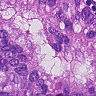
Metastatic tissue present: yes